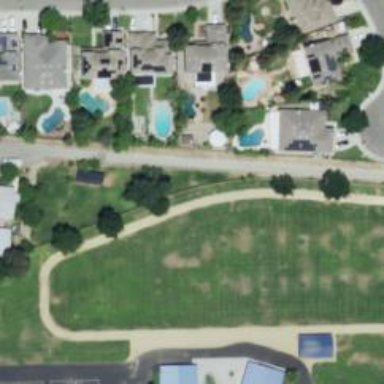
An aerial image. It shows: Outdoor inground swimming pool in leisure land.